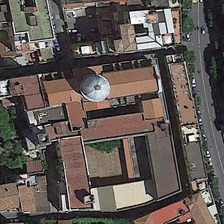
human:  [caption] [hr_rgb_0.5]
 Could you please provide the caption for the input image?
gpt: the church is surrounded by a densely populated area .

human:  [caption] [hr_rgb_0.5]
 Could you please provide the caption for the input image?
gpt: there is a magnificent church beside the road .

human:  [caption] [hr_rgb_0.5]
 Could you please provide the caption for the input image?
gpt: the church is surrounded by a densely populated area .

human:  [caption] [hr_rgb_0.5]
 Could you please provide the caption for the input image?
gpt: there is a magnificent church beside the road .

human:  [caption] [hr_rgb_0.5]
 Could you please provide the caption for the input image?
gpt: there is a magnificent church beside the road .